Question: I currently have a form with two dynamic dropdowns ('Location' & 'Branch'). When one of 'Location' values is selected, 'Branch' will automatically populate the corresponding branches with that location.
'''
<select ng-model="formData.location"
ng-options="rg as rg.type for rg in region">
<option value="">Choose Location</option>
</select>
<select ng-model="formData.branches"
ng-options="c as c[formData.location.displayName] for c in formData.location.data | orderBy:'branch'">
<option value="">Choose Branch</option>
</select>
'''
The 'Branch' values are taken from this controller:
'''
scope.metro = [
{"branch": "SM North EDSA", "alias": "northedsa"},
{"branch": "Trinoma", "alias": "trinoma"},
{"branch": "Robinsons Galleria", "alias": "robgalleria"},
// etc...
];
scope.region = [
{ type: 'Metro Manila', data:scope.metro, displayName:'branch', alias:'alias'},
{ type: 'Central Luzon', data:scope.central, displayName:'branch', alias:'alias'},
{ type: 'North Luzon', data:scope.north, displayName:'branch', alias:'alias'},
// etc...
];
'''
Now, inside the form, on every 'option' change in 'Branch', there will be a pre-generated code from the table in my database (assigned on each of its row), procured by 'ng-repeat' like this:
'''
<div ng-repeat="codes in response">
<span ng-if="((codes.branch == formData.branches.alias) && (codes.taken == 0))">
{{codes.code}}
</div>
'''
My database table looks like this:

This works when it is left as it is (displaying 100 codes each iteration). But when I use a filter such as 'limitTo:1', I only get the of the row in the table of my database. What I need is to get the 'response' on every flip of 'Branch' values.
For clearer explanation, this ng-repeat is done by having this function in my controller:
'''
http.get("server/fetch.php").success(function(response){
scope.response = response;
// shuffleArray(scope.response);
}).error(function() {
scope.response = "error in fetching data";
});
'''
I was told do this in a controller instead if I wanted to get the first element of each array, but I am not sure how to do that. I will post a plunker when I have the time. I just need this solve right now as I have deadlines to meet before the day ends.
I hope this question is all clear even without a plunker. Thanks in advance!
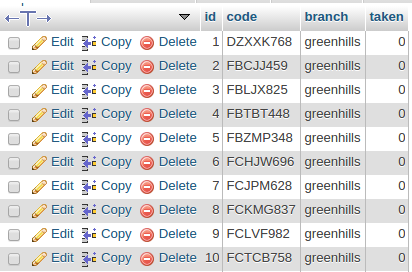
Answer: You could pipe multiple filters together, the first to filter based on branch, and next to limit the number of returned items:
'''
<div ng-repeat="codes in response | filter: {branch: formData.branches.alias, taken: 0} | limitTo: 1">
{{codes.code}}
</div>
'''
In this case it was possible to use the built-in 'filter' filter since it allows specifying a predicate for multiple properties to match against with an 'AND' condition. For any more complex condition, I recommend using a predicate function:
'''
$scope.filterBy = function(a, b){
return function(item){
return item.foo === a || item.bar === b;
}
}
'''
and use it like so:
'''
<div ng-repeat="item in items | filter: filterBy('foo', 'bar')">
'''